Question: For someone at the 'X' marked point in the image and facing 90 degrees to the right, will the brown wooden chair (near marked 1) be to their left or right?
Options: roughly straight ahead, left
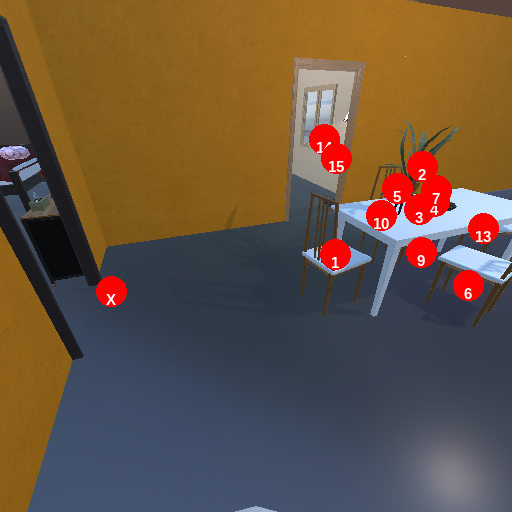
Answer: roughly straight ahead